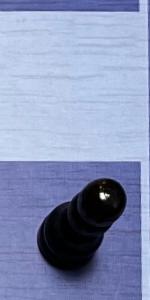
Label: Pawn_Black